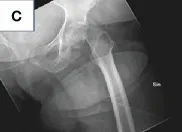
Radiological images of the fragility fractures diagnosed before the diagnosis of TIO. And X-ray of pelvis showing arthroplasty of the left hip and osteosynthesis performed after fragility fractures in right femoral shaft and lateral condyle after surgery.
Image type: radiology (x_ray)